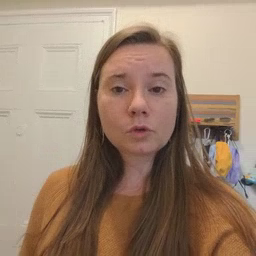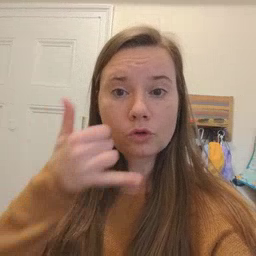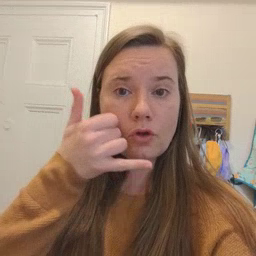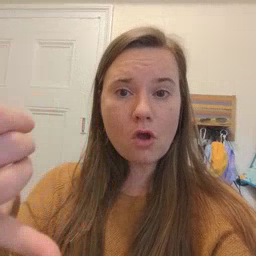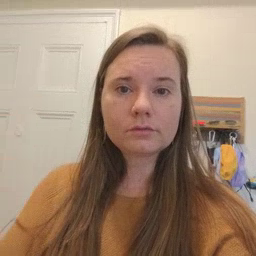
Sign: callonphone